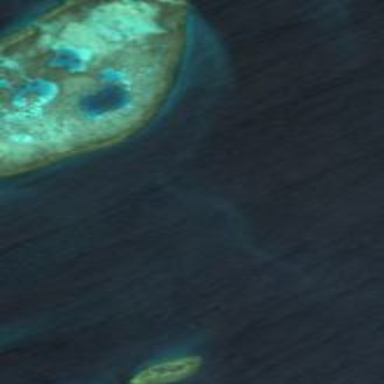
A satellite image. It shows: Beautiful reef in its natural state.